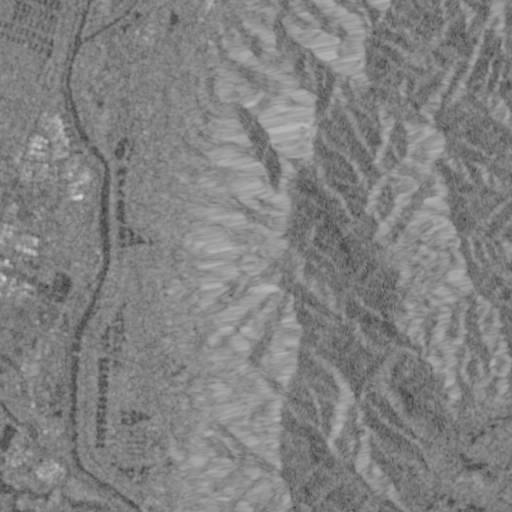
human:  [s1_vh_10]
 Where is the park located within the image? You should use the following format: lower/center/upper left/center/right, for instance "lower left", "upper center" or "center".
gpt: The park is located in the center left of the image.
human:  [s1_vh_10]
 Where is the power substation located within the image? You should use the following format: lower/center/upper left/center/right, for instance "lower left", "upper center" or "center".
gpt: The power substation is located in the lower left of the image.
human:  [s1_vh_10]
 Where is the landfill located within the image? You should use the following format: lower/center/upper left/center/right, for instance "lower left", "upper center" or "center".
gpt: There is no landfill in the image.

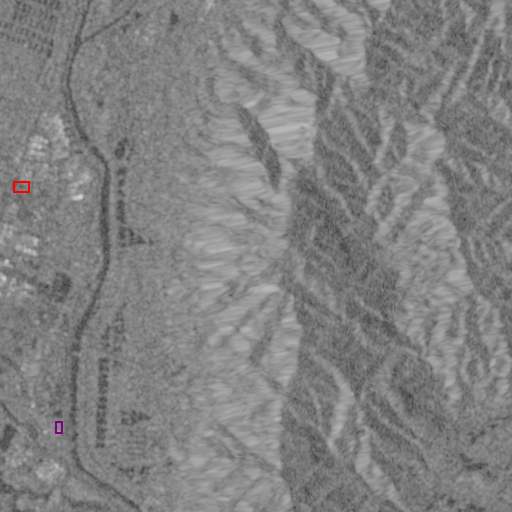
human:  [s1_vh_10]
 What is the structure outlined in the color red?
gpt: The structure outlined in red is a park.
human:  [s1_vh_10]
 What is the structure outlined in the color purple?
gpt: The structure outlined in purple is a power substation.
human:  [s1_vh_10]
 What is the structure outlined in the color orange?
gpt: There is no orange outline.